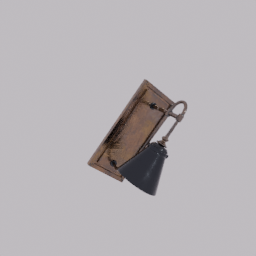
Label: lighting